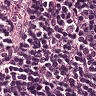
Metastatic tissue present: no